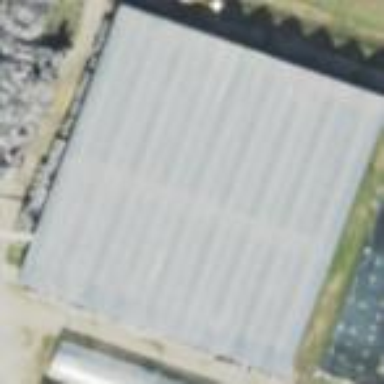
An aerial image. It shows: Greenhouse.